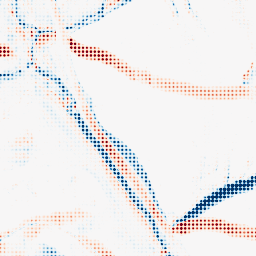
Category: morphological
Decomposition family: morphological_rect
Decomposition parameters: operation: average
width: 5
height: 20
Upsampling method: sinc_hamming
Upsampling parameters: scale: 8
kernel_size: 4
Upsampling scale: 8